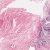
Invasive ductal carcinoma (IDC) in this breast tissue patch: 0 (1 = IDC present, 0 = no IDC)